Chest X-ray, AP view. Patient: 33 years old, sex M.
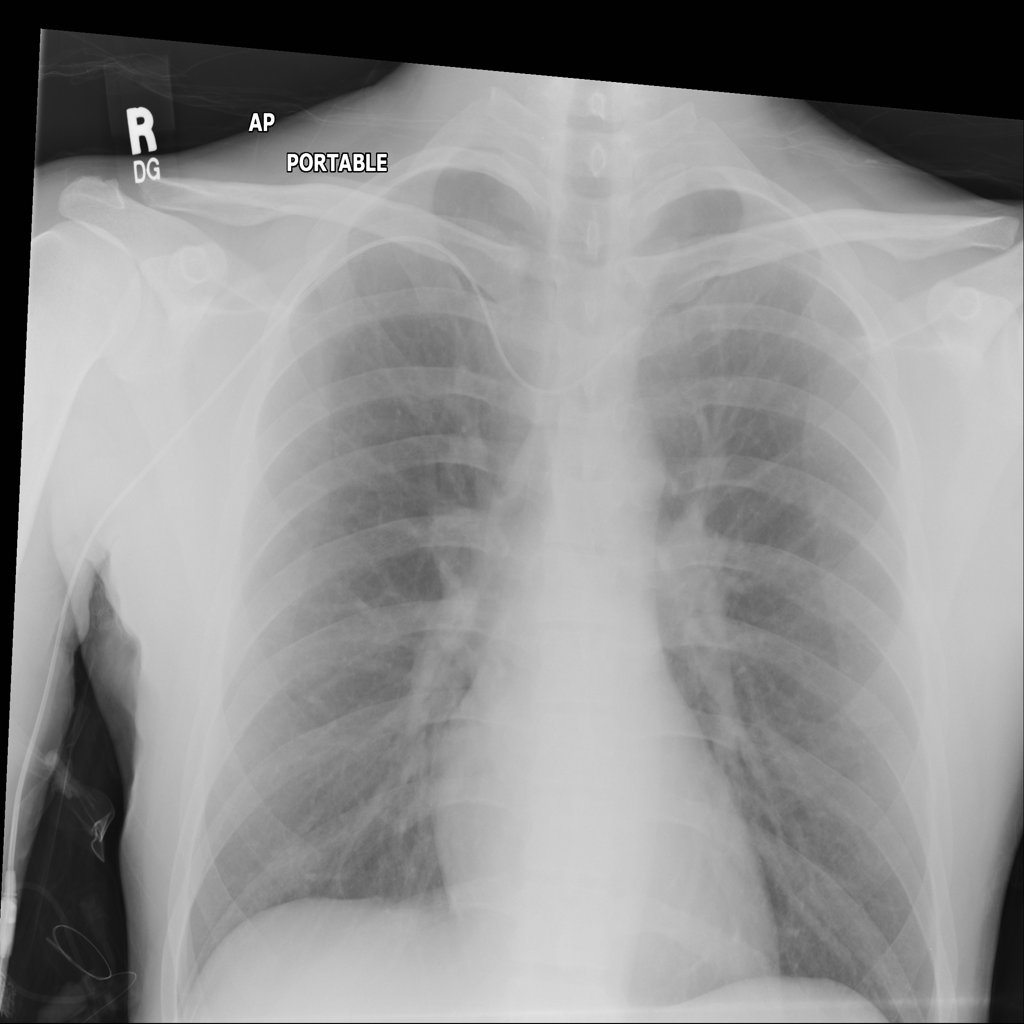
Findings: No Finding